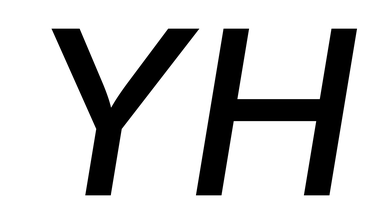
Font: Inter-Italic_Medium_Italic